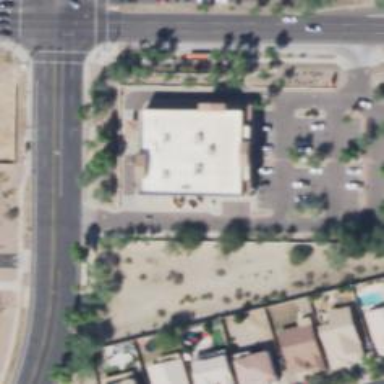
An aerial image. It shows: Pharmacy providing healthcare services.